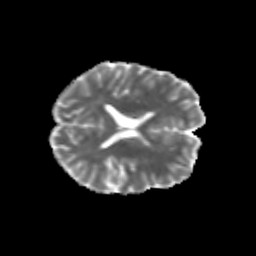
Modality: MD
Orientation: axial
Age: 29
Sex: male
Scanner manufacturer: siemens
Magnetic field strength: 3 T
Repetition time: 3.5 s
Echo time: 0.125 s